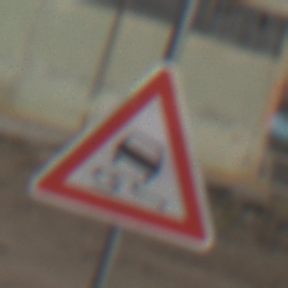
Verkehrszeichen: SchleuderOderRutschgefahr
Umgebung: Outdoor, Suburban
Tageszeit: Midday
Wetter: PartlyCloudy
Licht: Natural
Jahreszeit: NotSpecified
Kontrast: HighContrast